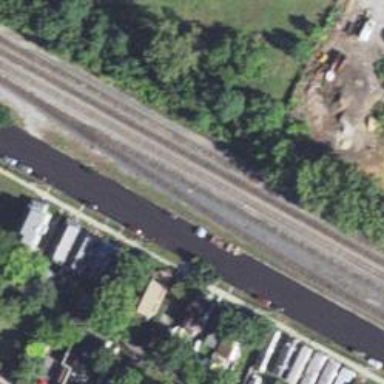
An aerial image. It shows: Railway yard in service.